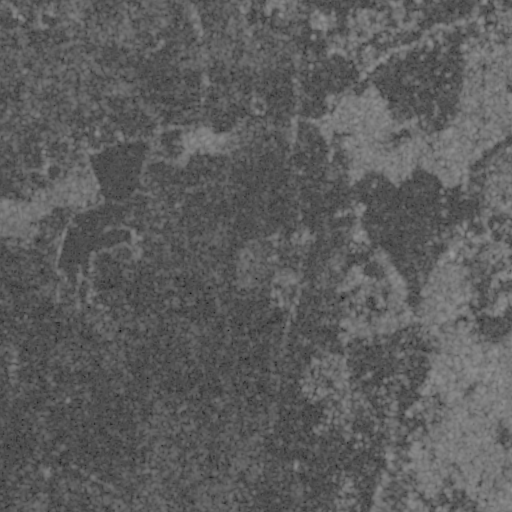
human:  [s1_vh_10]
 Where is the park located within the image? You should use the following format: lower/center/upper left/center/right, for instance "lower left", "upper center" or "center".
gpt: The park is located in the upper center of the image.
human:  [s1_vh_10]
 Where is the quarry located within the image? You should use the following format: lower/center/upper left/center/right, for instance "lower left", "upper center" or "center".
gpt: The quarry is located in the upper left of the image.
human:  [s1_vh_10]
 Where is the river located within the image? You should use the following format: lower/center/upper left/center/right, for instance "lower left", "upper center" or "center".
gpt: The river is located in the left of the image.
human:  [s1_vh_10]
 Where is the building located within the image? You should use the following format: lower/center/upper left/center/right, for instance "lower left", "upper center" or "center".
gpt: The building is located in the center right of the image.
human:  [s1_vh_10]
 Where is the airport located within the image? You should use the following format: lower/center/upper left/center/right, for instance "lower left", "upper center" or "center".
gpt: There is no airport in the image.

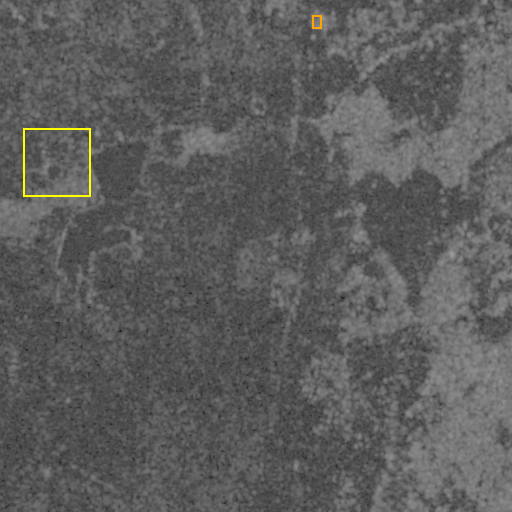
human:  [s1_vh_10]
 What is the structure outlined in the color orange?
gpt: The structure outlined in orange is a park.
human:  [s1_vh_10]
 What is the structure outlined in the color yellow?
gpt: The structure outlined in yellow is a quarry.
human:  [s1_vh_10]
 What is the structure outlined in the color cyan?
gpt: There is no cyan outline.